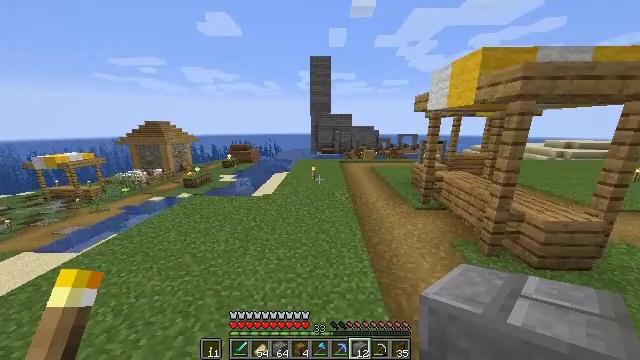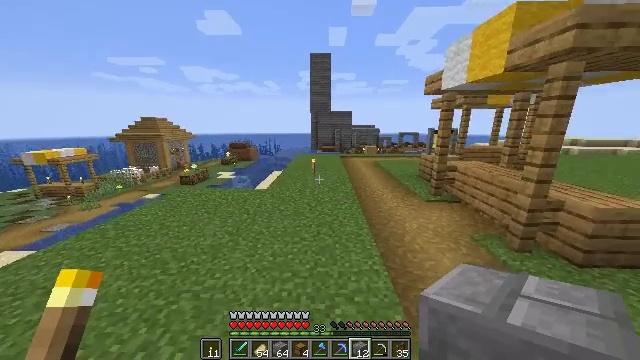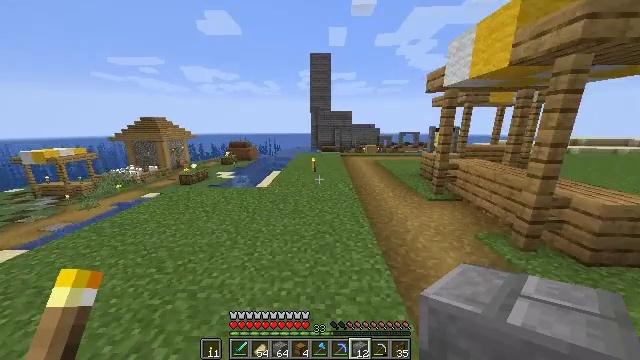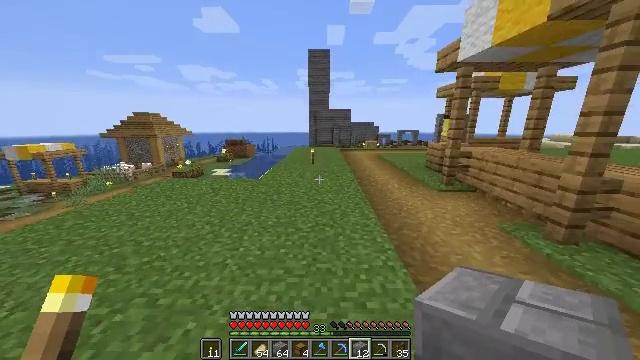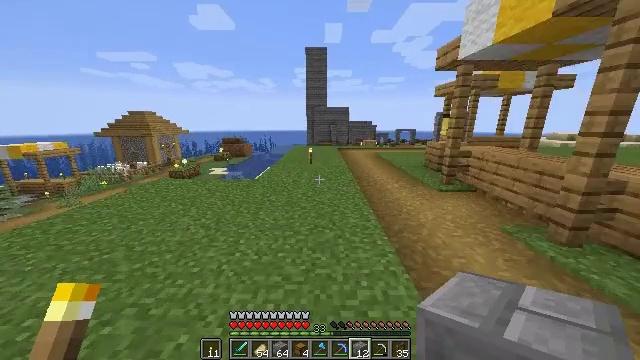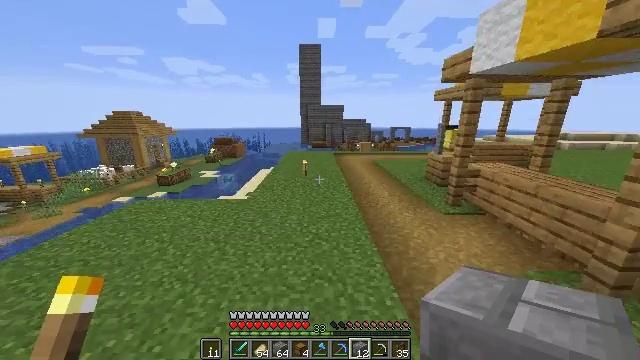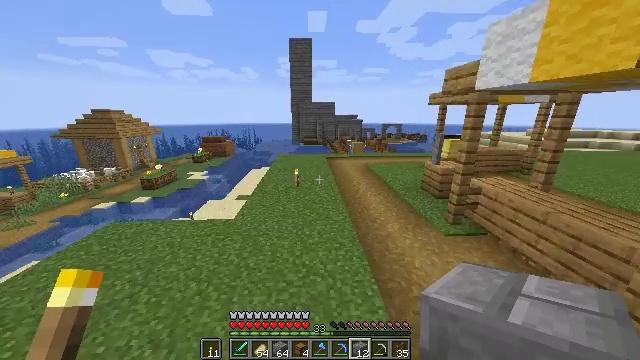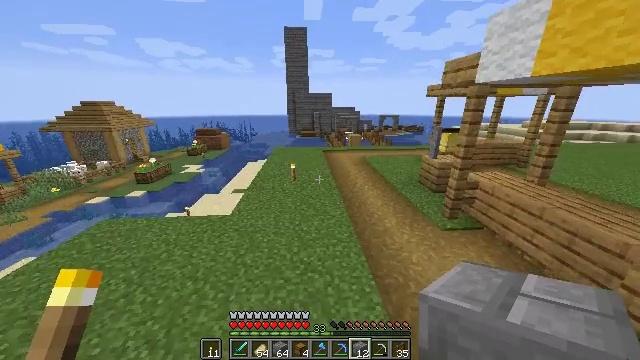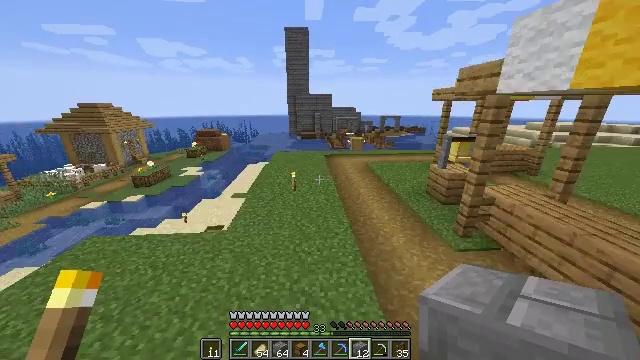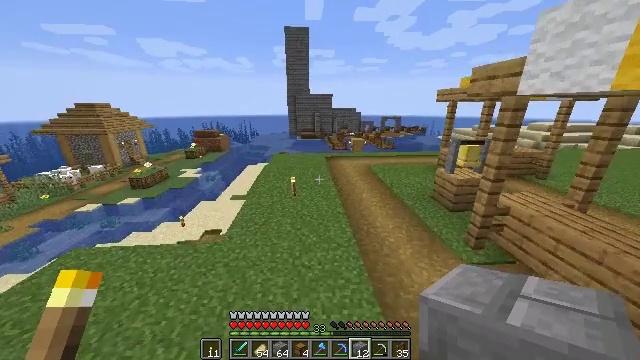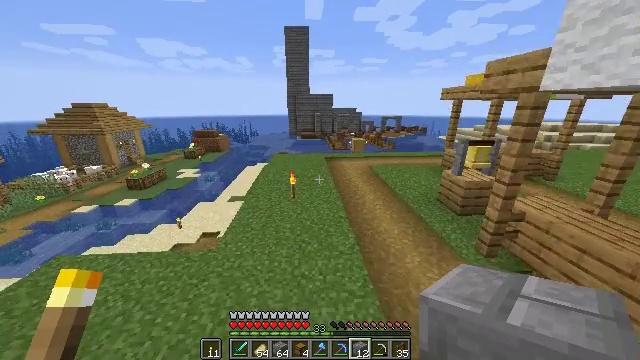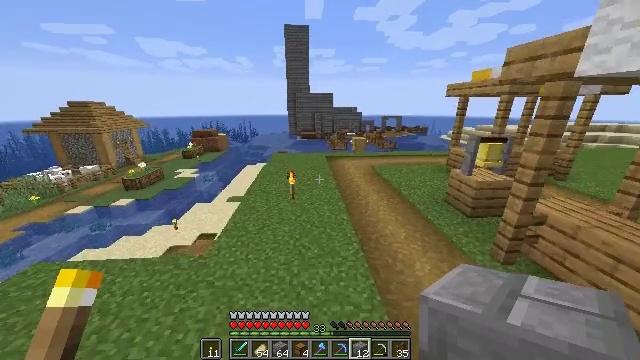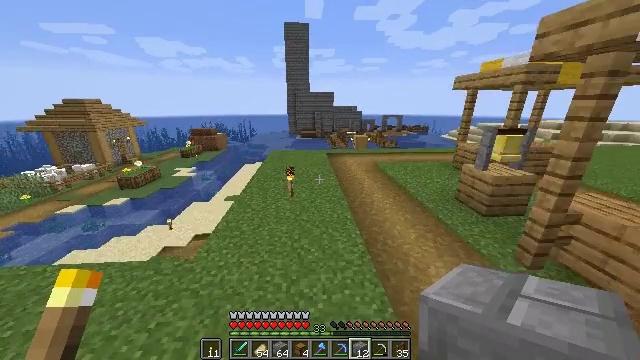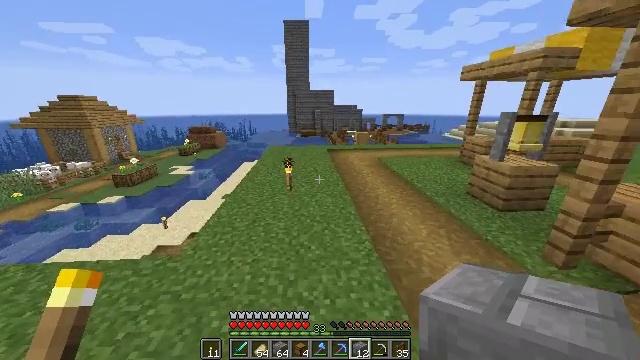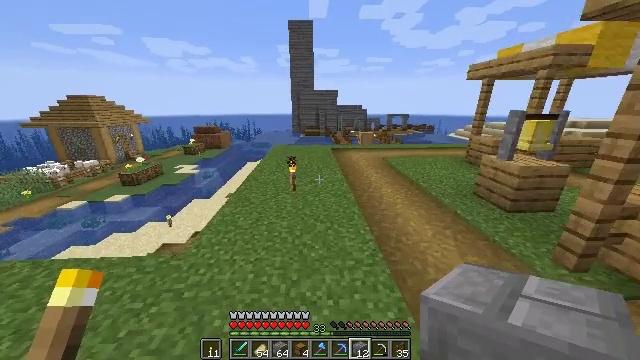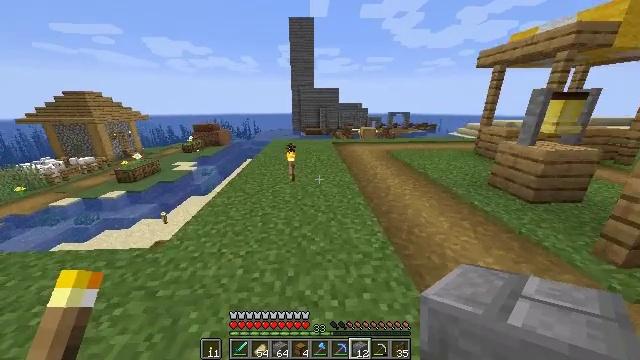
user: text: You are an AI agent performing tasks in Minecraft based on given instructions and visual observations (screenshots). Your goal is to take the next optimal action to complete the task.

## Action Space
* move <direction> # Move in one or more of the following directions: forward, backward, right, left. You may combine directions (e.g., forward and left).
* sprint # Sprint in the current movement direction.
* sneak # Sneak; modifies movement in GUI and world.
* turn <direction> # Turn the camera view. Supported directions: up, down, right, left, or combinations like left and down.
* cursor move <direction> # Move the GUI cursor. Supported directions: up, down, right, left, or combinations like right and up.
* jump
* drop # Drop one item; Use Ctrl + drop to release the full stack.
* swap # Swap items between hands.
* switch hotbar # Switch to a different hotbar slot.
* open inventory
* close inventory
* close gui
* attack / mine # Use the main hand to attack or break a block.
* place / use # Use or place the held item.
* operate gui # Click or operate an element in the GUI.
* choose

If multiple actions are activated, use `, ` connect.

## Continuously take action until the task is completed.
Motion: motion action
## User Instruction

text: Get smooth stone for building.
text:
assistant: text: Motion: move forward, sprint, jump
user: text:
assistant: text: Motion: move forward, sprint, jump
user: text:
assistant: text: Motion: move forward, sprint, jump
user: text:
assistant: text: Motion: move forward, sprint, jump
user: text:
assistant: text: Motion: move forward, turn right and down, jump
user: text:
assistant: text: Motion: move forward, turn right and down, jump
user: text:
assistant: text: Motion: move forward, turn down, jump
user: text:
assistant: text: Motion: move forward, jump
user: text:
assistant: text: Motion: move forward, jump
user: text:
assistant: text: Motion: move forward, jump
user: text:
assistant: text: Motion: move forward, jump
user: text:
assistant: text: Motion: move forward, jump
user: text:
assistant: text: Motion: move forward, sprint, jump
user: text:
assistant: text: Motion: move forward, sprint, turn left, jump
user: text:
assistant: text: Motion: move forward, sprint, jump
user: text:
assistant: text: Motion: move forward, sprint, jump
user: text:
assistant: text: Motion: move forward, jump
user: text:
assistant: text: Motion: move forward, jump
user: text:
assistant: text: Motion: move forward, jump
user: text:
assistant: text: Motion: move forward, jump
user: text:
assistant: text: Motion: move forward
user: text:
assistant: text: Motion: move forward
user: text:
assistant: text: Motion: move forward
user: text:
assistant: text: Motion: move forward
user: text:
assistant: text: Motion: move forward
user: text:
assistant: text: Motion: move forward
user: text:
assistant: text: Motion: move forward, sprint
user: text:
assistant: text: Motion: move forward, sprint
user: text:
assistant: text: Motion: move forward, sprint
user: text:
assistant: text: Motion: move forward, sprint